Question: I'm creating an easy GUI using GridBagLayout and almost everything goes right, but there is this detail: having two columns, the left one for labels and the right one for other widgets like JTextArea, I want the first column to be aligned to right.
So I tried with anchor atribute set to GridBagConstraints.NORTHEAST or .EAST, and none of them work.
My code is the following:
'''
private void createDataPanel() {
data = new JPanel();
data.setLayout(new GridBagLayout());
GridBagConstraints c = new GridBagConstraints();
data.setBorder(new TitledBorder("NOTAM proposal parameters"));
c.gridx = 0;
c.gridy = 0;
c.insets = new Insets(5, 10, 5, 10);
c.fill = GridBagConstraints.HORIZONTAL;
data.add(new JLabel("Start time (DD-MM-YYYY HH:MM:SS):"), c);
c.gridx++;
long today = System.currentTimeMillis();
startTimePicker = new JXDatePicker(new Date(today));
startTimePicker.setFormats(dateFormatter);
data.add(startTimePicker);
c.gridx = 0;
c.gridy++;
c.anchor = GridBagConstraints.EAST;
data.add(new JLabel("End time (DD-MM-YYYY HH:MM:SS):"), c);
c.gridx++;
c.anchor = GridBagConstraints.CENTER;
long tomorrow = today + 86400000;
endTimePicker = new JXDatePicker(new Date(tomorrow));
endTimePicker.setFormats(dateFormatter);
data.add(endTimePicker, c);
c.gridx = 0;
c.gridy++;
c.anchor = GridBagConstraints.NORTHEAST;
JPanel itemEPanel = new JPanel();
itemEPanel.setLayout(new BoxLayout(itemEPanel, BoxLayout.Y_AXIS));
itemEPanel.add(new JLabel("Item E:"));
remainingChars = new JLabel(Integer.toString(availableChars) + " characters remaining");
itemEPanel.add(remainingChars);
data.add(itemEPanel, c);
c.gridx++;
c.anchor = GridBagConstraints.CENTER;
itemEText = new JTextArea(8, 1);
JScrollPane itemEScroll = new JScrollPane(itemEText);
itemEText.setLineWrap(true);
itemEText.setWrapStyleWord(true);
itemEText.setBackground(Color.WHITE);
itemEText.getDocument().addDocumentListener(new DocumentListener() {
@Override
public void removeUpdate(DocumentEvent e) {
updateRemainingChars(e.getDocument());
}
@Override
public void insertUpdate(DocumentEvent e) {
updateRemainingChars(e.getDocument());
}
@Override
public void changedUpdate(DocumentEvent e) {
updateRemainingChars(e.getDocument());
}
public void updateRemainingChars(Document doc) {
availableChars = maxItemECharacters - doc.getLength();
if(availableChars>=0){
remainingChars.setText(Integer.toString(availableChars) + " characters remaining");
remainingChars.setForeground(Color.BLACK);
if(!okButton.isEnabled()) okButton.setEnabled(true);
}
else{
remainingChars.setText("Message too long: " + Integer.toString(availableChars));
remainingChars.setForeground(Color.RED);
if(okButton.isEnabled()) okButton.setEnabled(false);
}
}
});
data.add(itemEScroll, c);
c.gridx = 0;
c.gridy++;
JPanel itemDPanel = new JPanel(new FlowLayout());
applicable = new JCheckBox("Applicable");
applicable.setSelected(true);
applicable.addActionListener(new ActionListener() {
@Override
public void actionPerformed(ActionEvent arg0) {
itemDText.setEnabled(applicable.isSelected());
}
});
itemDPanel.add(applicable);
itemDPanel.add(new JLabel("Item D:"));
data.add(itemDPanel, c);
c.gridx++;
itemDText = new JTextField();
data.add(itemDText, c);
}
'''
Nevertheless, it currently looks like this:

How can it align to right then?
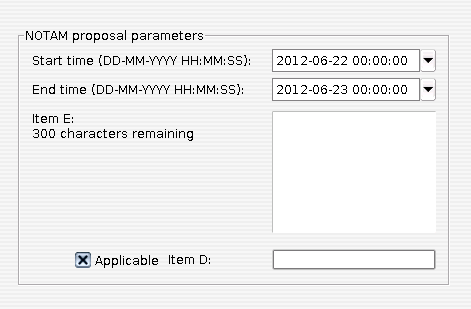
Answer: Set the GridBagConstraints.NORTHEAST or .EAST but use fill=NONE